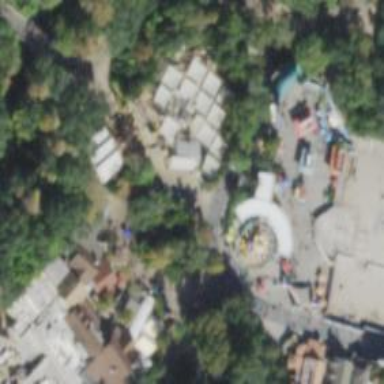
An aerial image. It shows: Delightful attraction - playground.